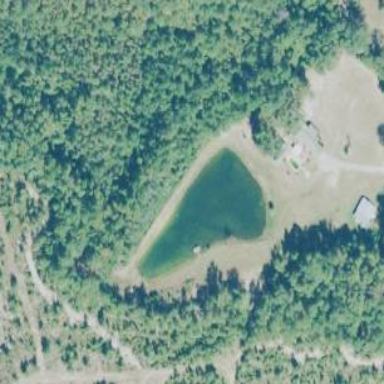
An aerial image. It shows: Peaceful pond surrounded by nature.